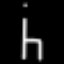
Label: chair